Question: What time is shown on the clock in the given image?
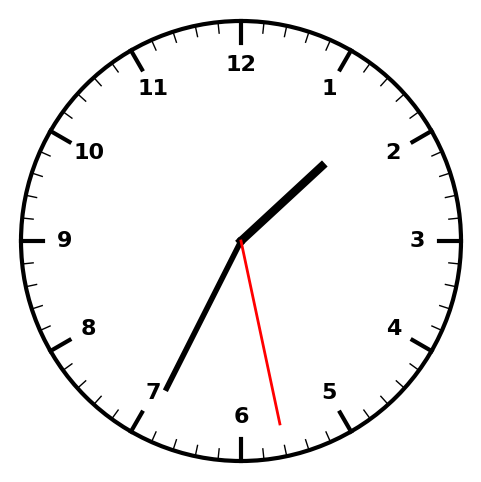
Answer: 01:34:28